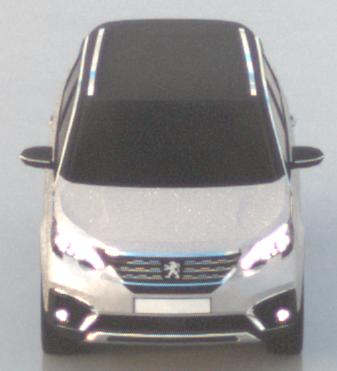
Make: Peugeot
Model: 5008 1.2 PureTech 130 Active
Detailed model: 5008 (II) (03/17 - 09/20)
Model produced from: 2017/03
Model produced until: 2018/07
Doors: 5
Color: white
Road condition: wet road
Daytime: sunrise or sunset
Contrast: low contrast